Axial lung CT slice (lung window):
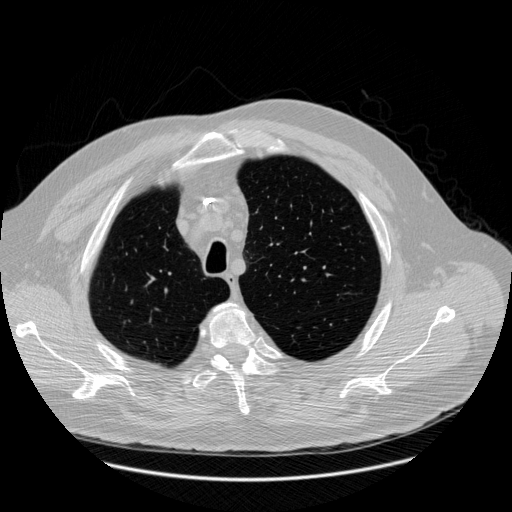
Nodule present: no